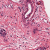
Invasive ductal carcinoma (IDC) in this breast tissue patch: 0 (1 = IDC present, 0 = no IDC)